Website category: auto
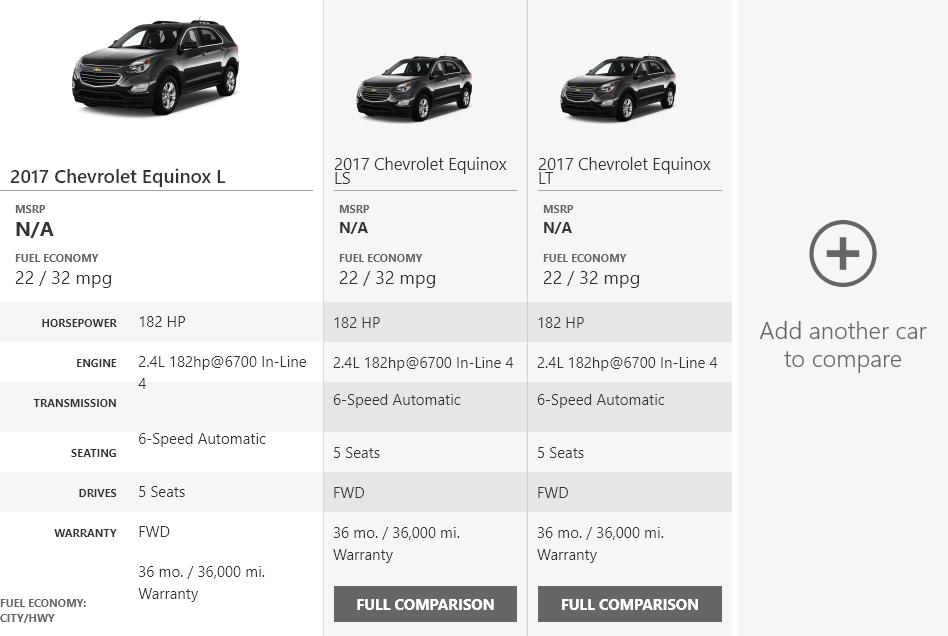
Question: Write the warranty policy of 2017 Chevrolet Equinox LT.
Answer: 36 mo. / 36,000 mi. Warranty

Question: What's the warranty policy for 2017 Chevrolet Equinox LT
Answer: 36 mo. / 36,000 mi. Warranty

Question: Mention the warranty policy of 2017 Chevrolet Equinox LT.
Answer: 36 mo. / 36,000 mi. Warranty

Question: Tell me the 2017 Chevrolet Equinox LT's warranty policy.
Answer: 36 mo. / 36,000 mi. Warranty